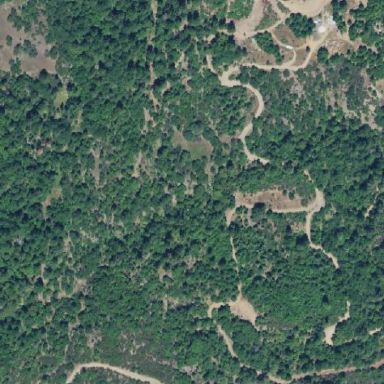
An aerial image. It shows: Forest area.